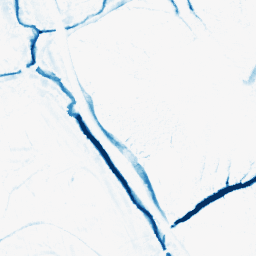
Category: morphological
Decomposition family: morphological_ellipse
Decomposition parameters: operation: closing
width: 10
height: 10
Upsampling method: sinc_hamming
Upsampling parameters: scale: 2
kernel_size: 16
Upsampling scale: 2